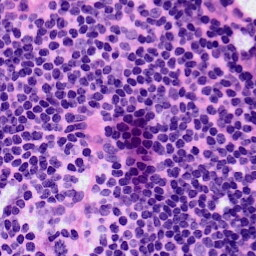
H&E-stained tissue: LymphNode